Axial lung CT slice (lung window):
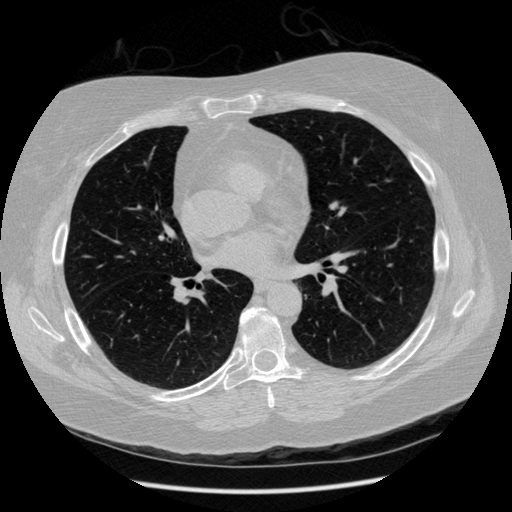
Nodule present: no